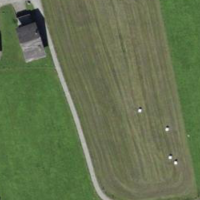
EUNIS habitat code: 55
Species observed at this site:
Geum rivale